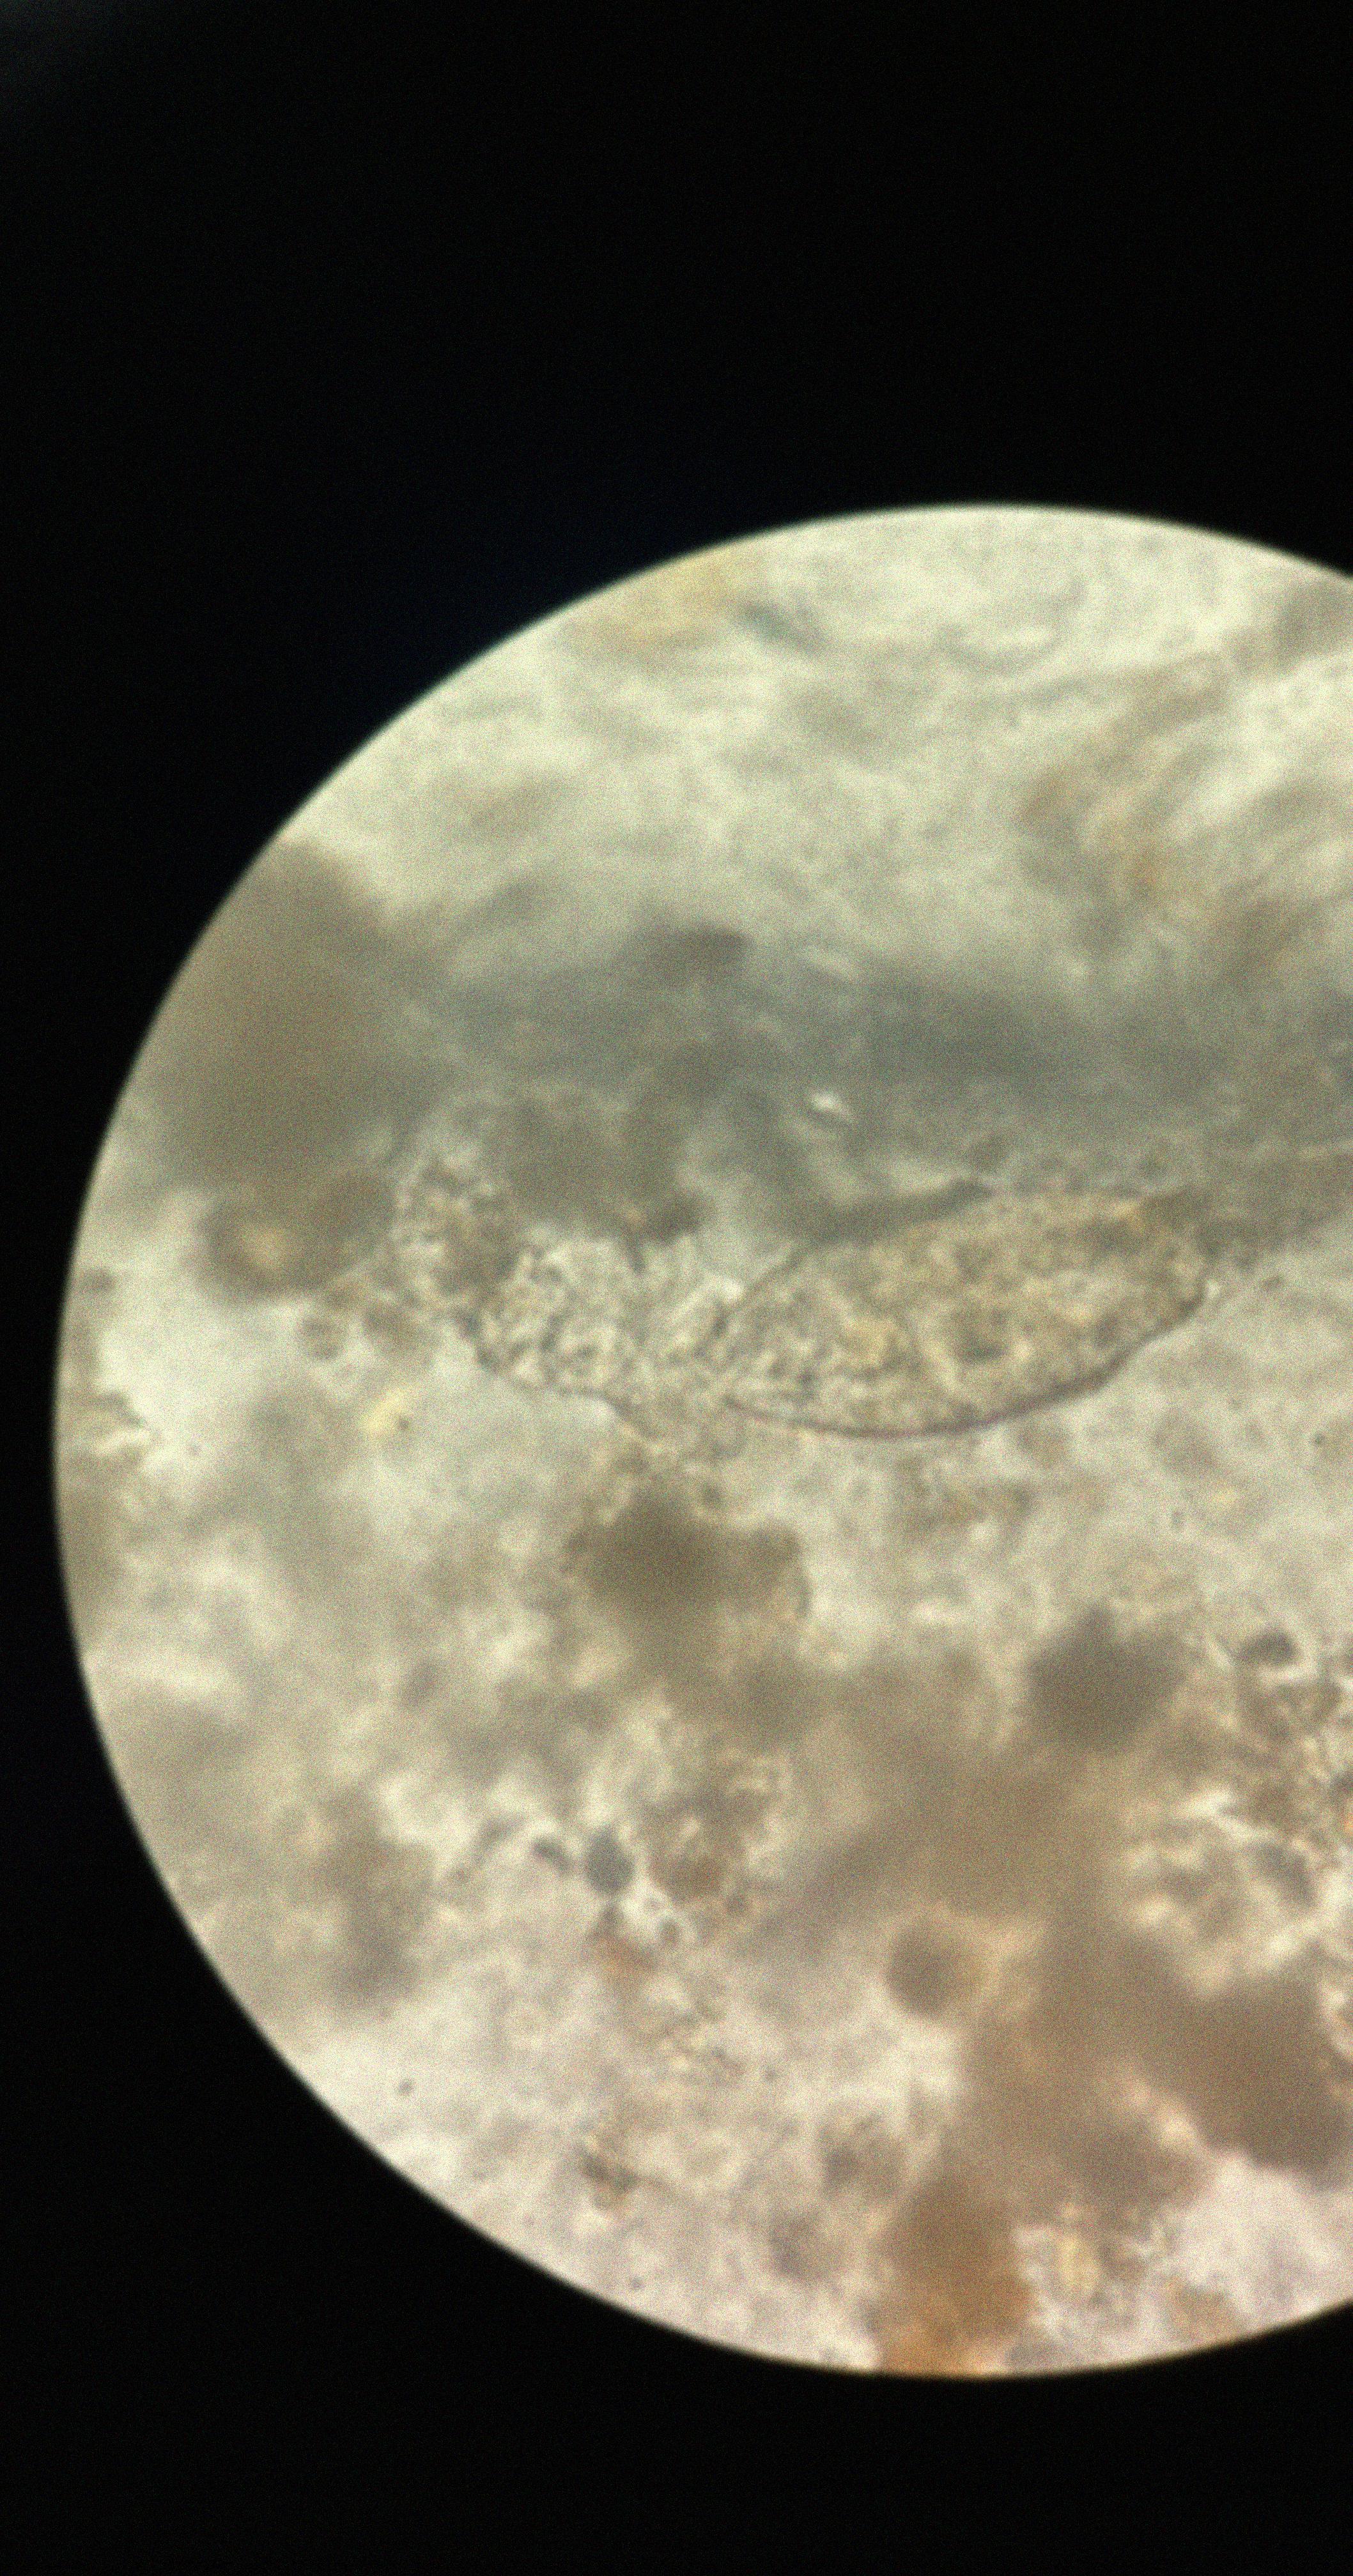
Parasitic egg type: Fasciolopsis buski